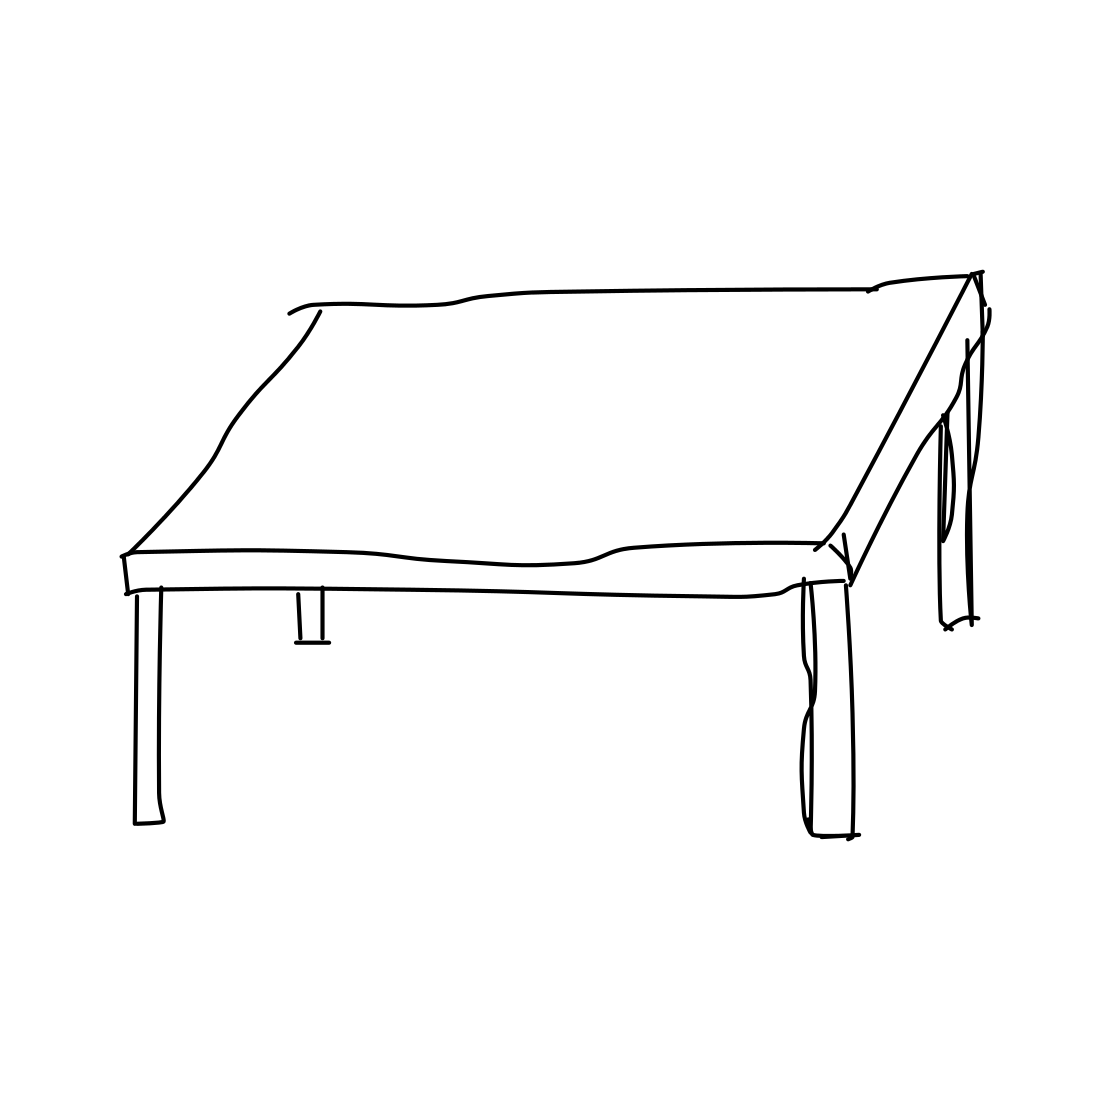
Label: table